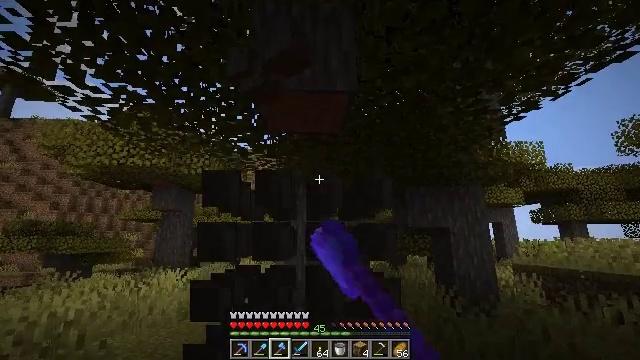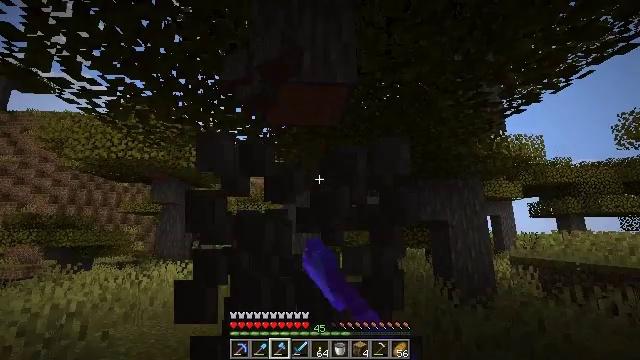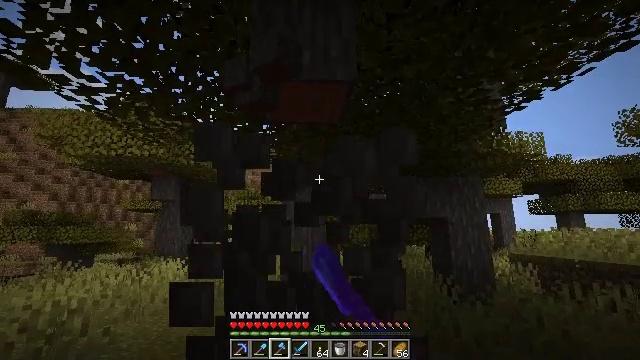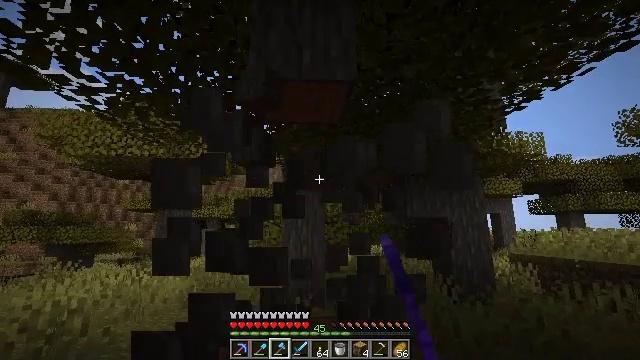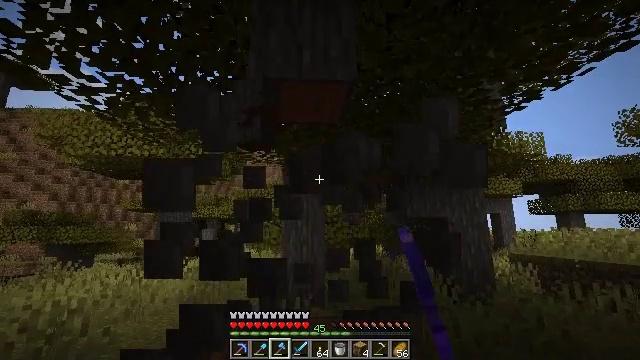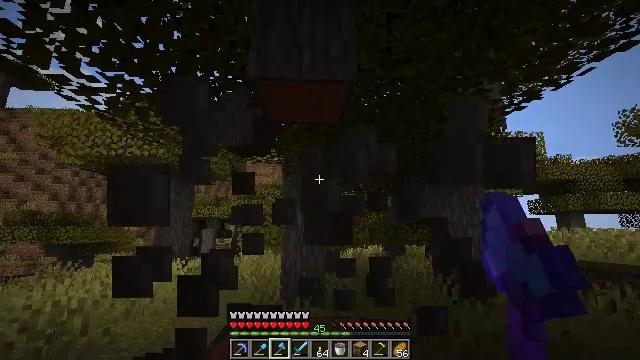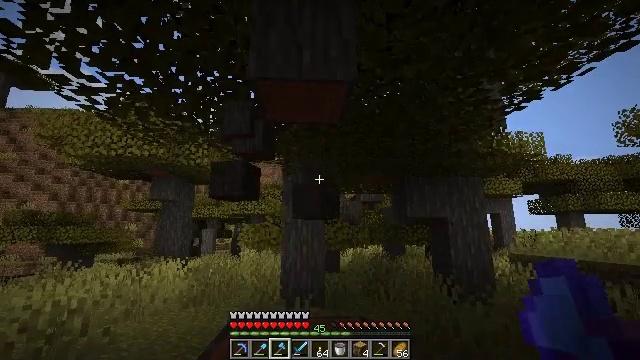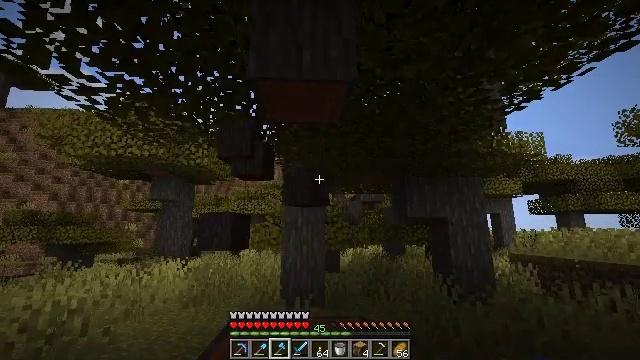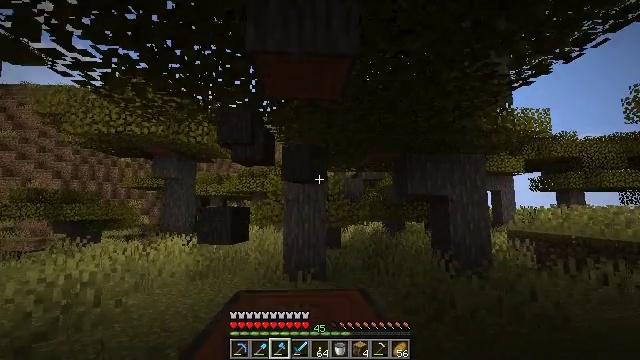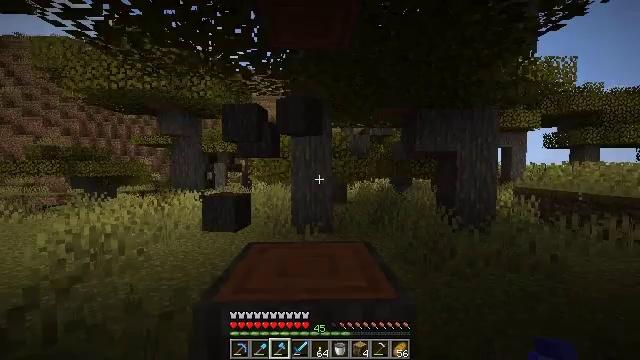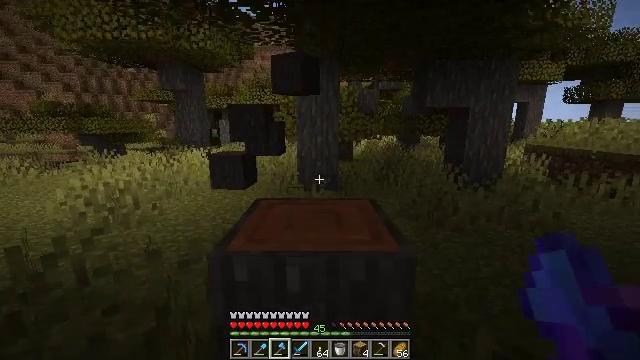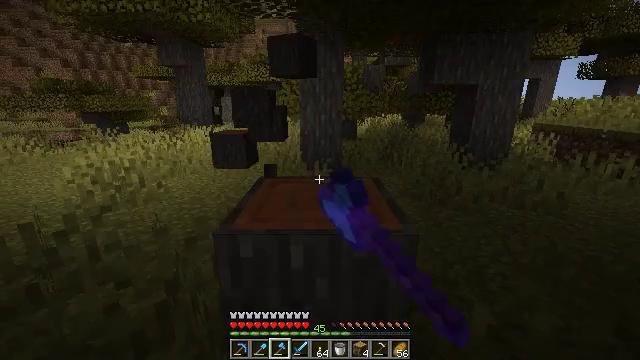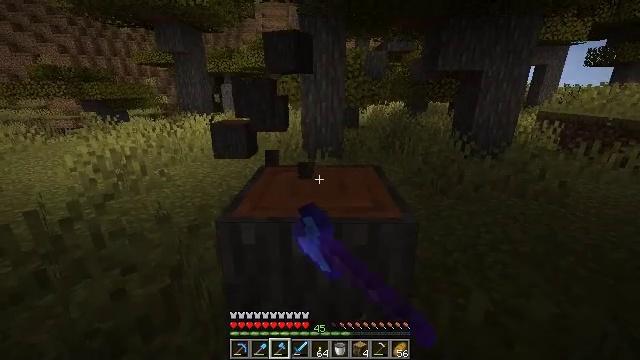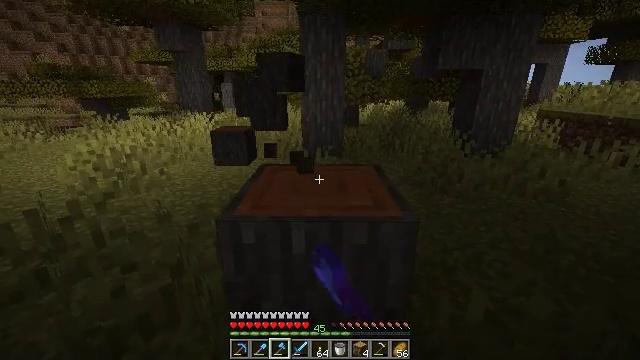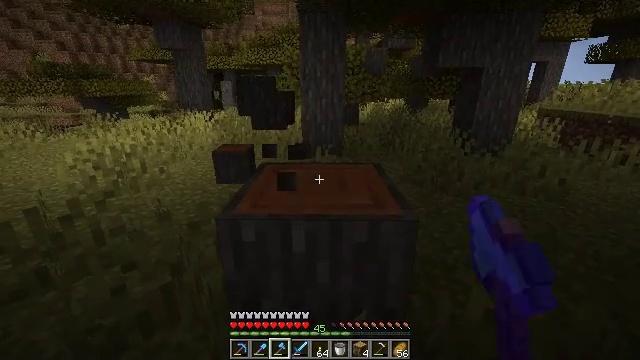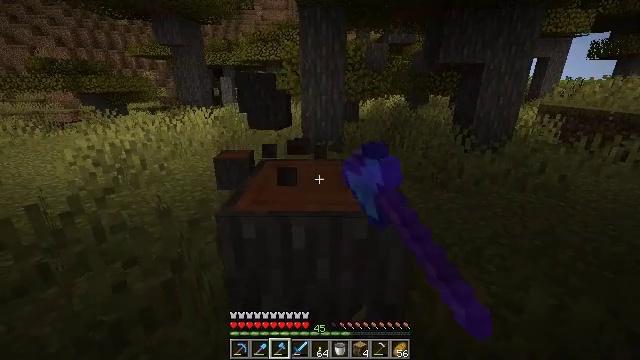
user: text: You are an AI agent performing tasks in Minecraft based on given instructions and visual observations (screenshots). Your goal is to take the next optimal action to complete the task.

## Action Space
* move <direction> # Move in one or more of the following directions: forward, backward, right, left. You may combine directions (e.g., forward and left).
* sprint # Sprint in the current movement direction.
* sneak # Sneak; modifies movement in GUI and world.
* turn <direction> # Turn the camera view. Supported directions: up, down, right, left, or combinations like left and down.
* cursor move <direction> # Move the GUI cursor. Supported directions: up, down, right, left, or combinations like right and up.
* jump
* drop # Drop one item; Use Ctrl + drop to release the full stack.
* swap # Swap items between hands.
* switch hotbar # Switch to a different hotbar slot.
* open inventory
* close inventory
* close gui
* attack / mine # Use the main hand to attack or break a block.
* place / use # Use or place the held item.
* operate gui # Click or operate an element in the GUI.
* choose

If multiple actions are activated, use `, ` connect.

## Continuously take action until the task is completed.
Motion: motion action
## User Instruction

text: Break the acacia log from the tree.
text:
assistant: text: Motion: turn down, attack / mine
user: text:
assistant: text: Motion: attack / mine
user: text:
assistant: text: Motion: attack / mine
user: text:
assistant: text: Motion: attack / mine
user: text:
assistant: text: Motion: attack / mine
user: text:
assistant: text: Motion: attack / mine
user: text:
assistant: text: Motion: attack / mine
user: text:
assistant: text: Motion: turn down, attack / mine
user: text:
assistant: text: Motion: turn left and down, attack / mine
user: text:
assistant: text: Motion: turn left and down, attack / mine
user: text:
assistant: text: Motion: turn down, attack / mine
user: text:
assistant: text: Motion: turn down, attack / mine
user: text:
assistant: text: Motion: attack / mine
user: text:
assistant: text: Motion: attack / mine
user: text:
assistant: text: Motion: attack / mine
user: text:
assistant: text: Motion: attack / mine
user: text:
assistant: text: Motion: attack / mine
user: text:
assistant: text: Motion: attack / mine
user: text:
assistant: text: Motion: attack / mine
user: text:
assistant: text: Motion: attack / mine
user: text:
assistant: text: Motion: attack / mine
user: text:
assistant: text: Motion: attack / mine